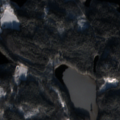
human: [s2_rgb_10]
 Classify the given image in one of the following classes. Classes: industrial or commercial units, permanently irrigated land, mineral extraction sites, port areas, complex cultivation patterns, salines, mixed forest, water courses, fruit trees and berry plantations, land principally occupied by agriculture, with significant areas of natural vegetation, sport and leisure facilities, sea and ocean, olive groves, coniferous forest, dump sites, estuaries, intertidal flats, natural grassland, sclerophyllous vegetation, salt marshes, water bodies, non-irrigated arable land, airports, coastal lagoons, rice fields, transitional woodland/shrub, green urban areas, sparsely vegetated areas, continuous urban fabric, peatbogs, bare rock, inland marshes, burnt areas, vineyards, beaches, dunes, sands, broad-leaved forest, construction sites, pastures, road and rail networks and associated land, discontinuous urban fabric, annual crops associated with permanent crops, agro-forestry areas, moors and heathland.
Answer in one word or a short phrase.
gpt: coniferous forest, mixed forest, water bodies